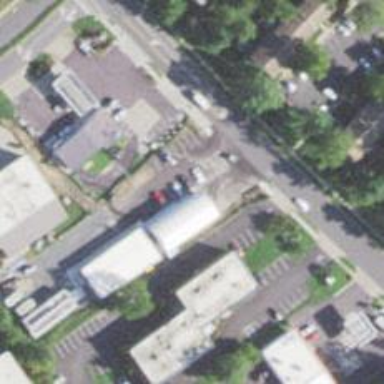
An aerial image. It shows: Ambulance station for emergencies.